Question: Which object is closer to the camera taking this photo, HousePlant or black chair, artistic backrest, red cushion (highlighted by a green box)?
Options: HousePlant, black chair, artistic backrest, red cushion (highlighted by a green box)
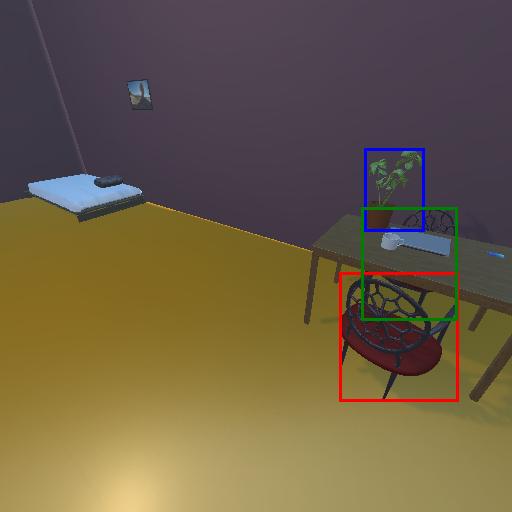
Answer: HousePlant